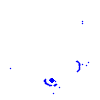
Particle: kaon